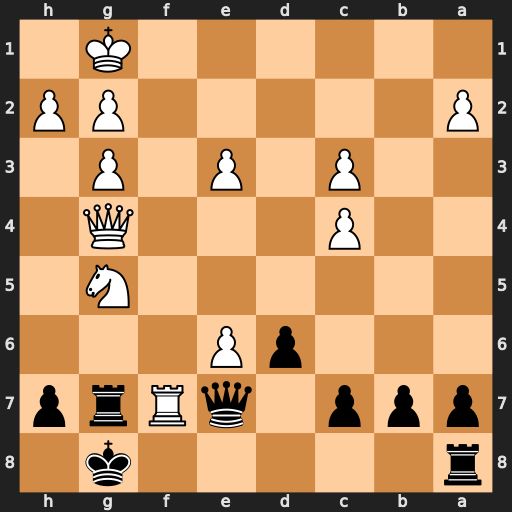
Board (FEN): r5k1/ppp1qRrp/3pP3/6N1/2P3Q1/2P1P1P1/P5PP/6K1
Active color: b
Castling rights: -
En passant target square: -
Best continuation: Qxg5 Qxg5 Rxg5